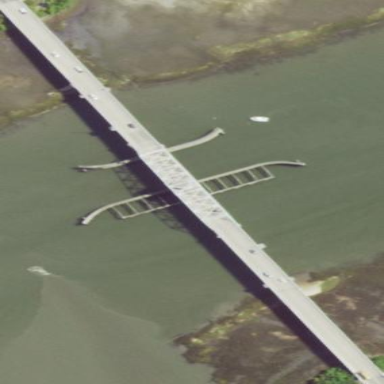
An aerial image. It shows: Man-made bridge.